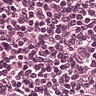
Metastatic tissue present: no